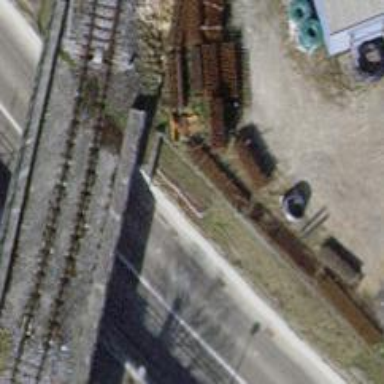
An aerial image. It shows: Retaining wall made of concrete.